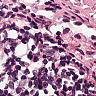
Metastatic tissue present: no